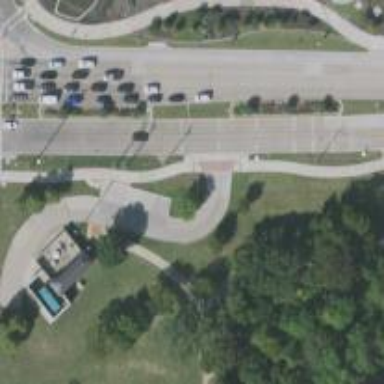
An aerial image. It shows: Secondary road with separate sidewalk.